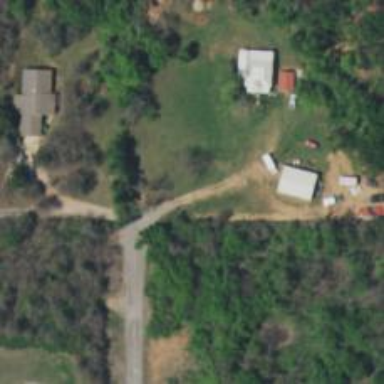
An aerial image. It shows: Driveway.